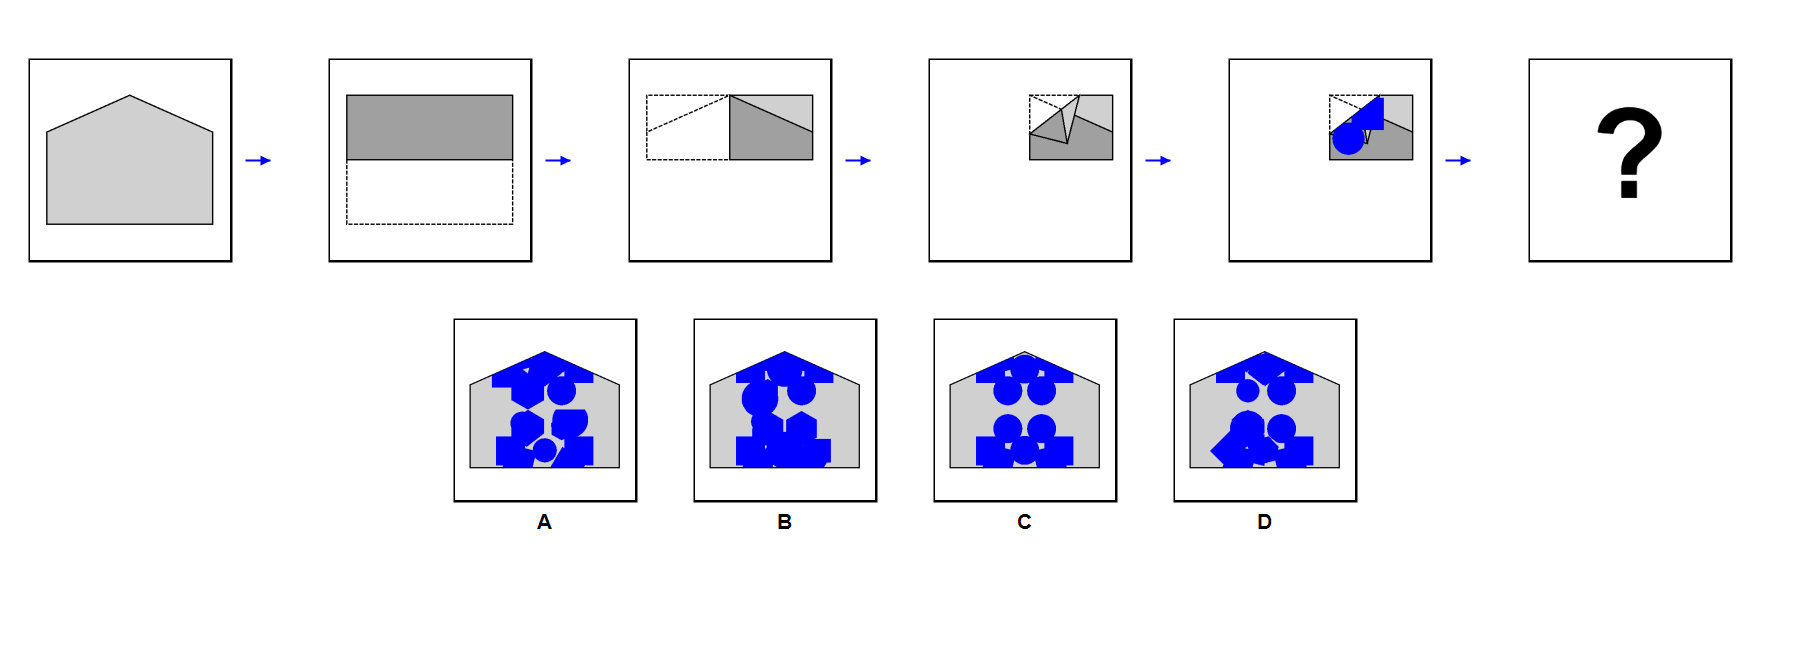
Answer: C